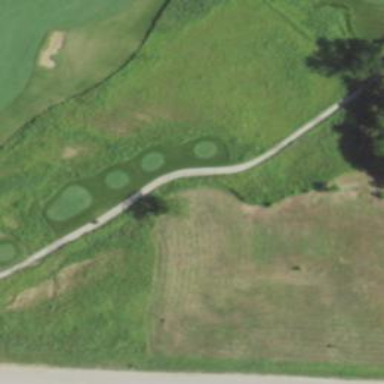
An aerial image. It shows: Golf rough area.